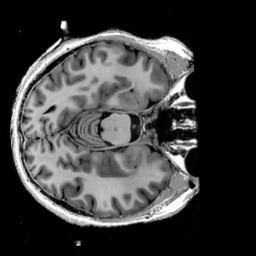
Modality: T1w
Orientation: axial
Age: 38
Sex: female
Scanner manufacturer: siemens
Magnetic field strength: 7 T
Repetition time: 6 s
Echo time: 0.00283 s